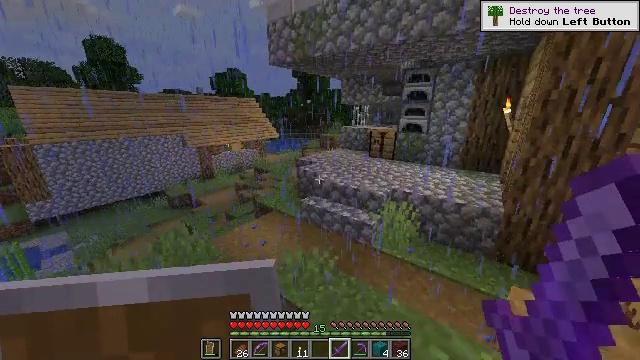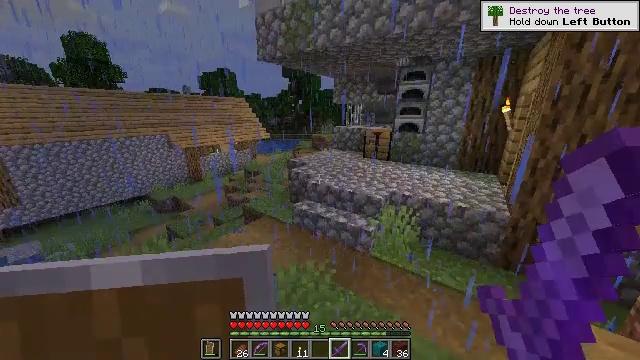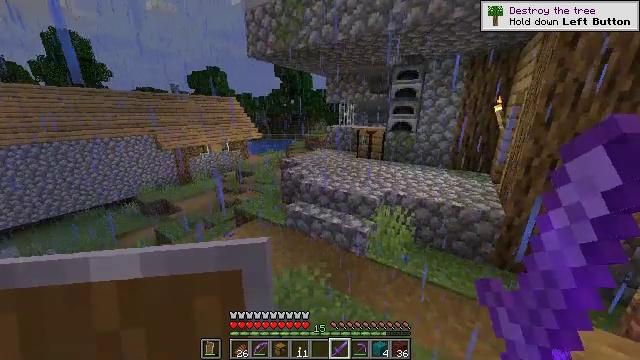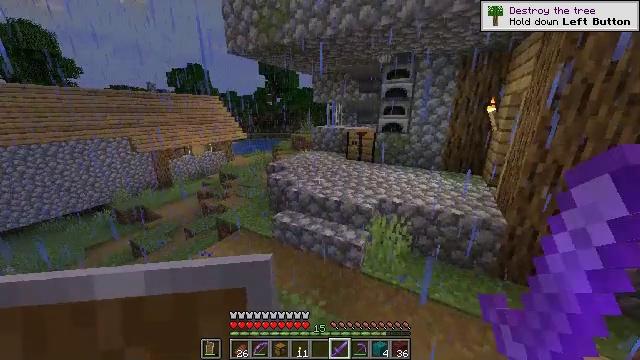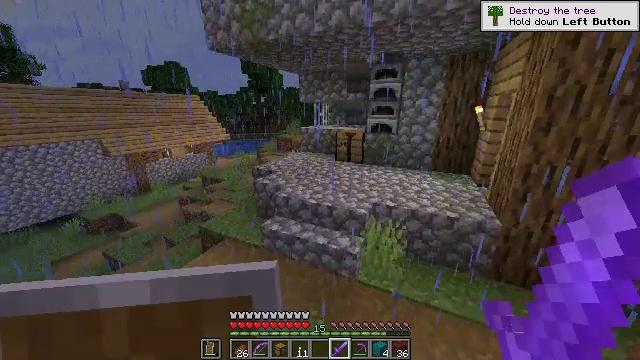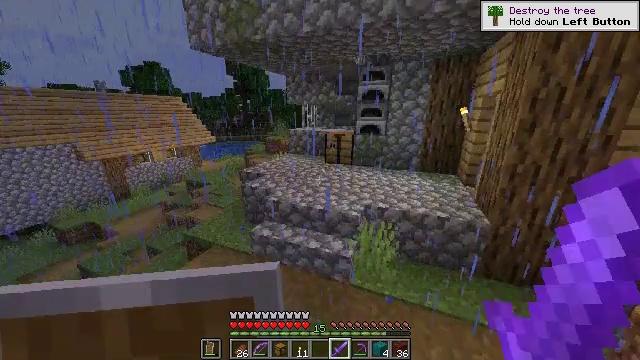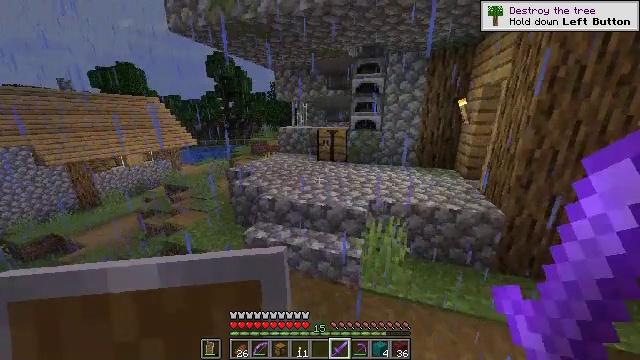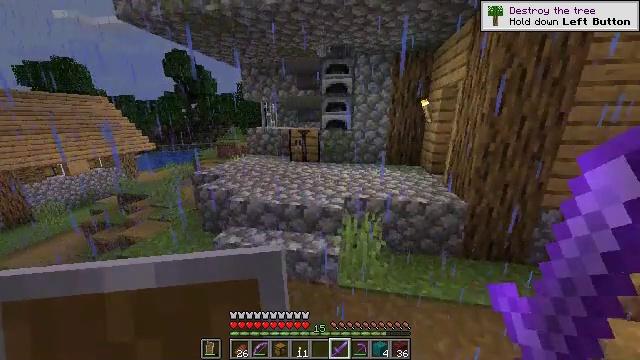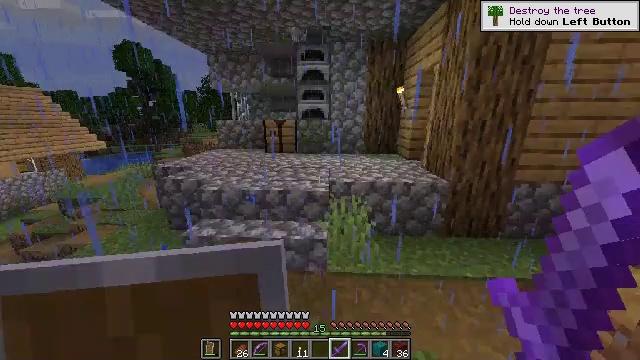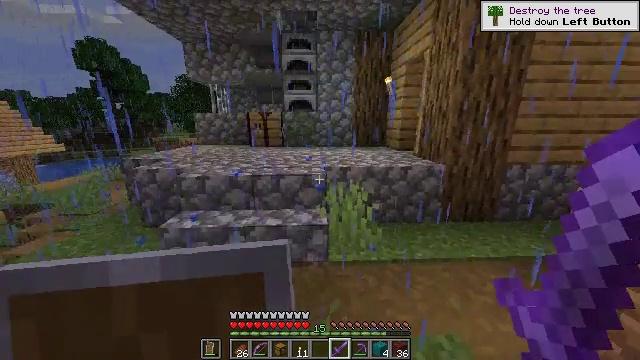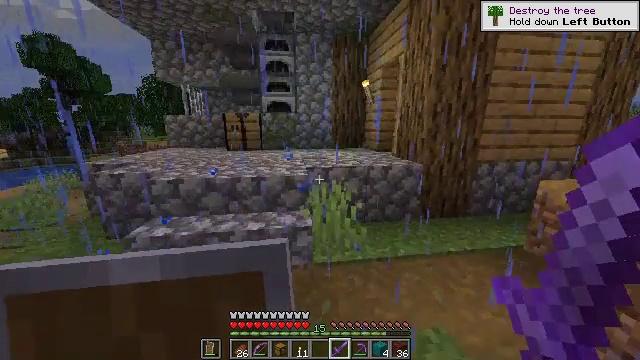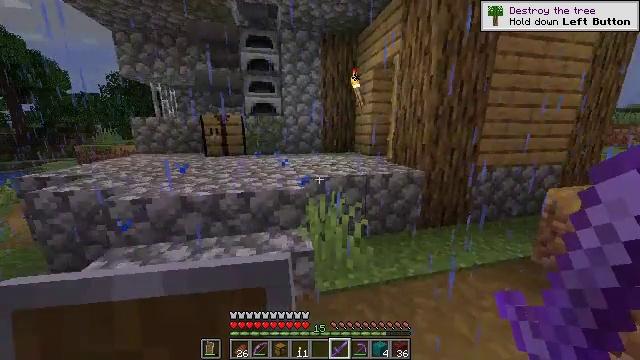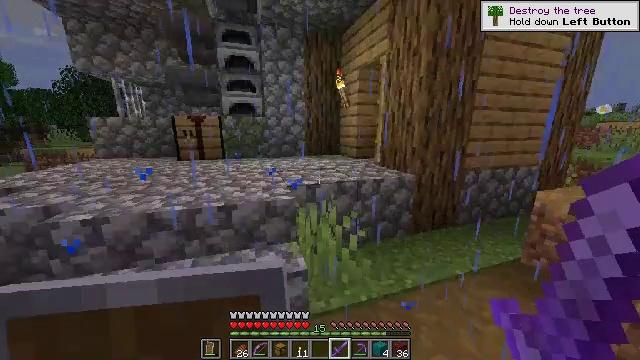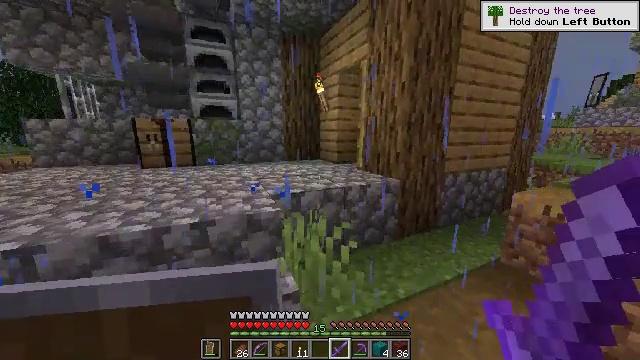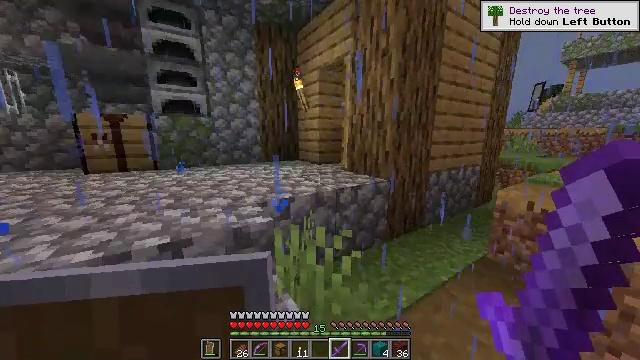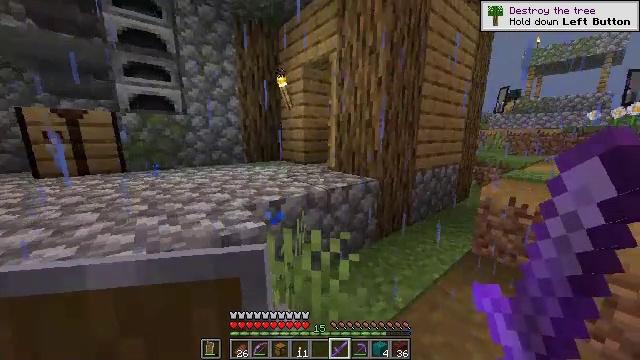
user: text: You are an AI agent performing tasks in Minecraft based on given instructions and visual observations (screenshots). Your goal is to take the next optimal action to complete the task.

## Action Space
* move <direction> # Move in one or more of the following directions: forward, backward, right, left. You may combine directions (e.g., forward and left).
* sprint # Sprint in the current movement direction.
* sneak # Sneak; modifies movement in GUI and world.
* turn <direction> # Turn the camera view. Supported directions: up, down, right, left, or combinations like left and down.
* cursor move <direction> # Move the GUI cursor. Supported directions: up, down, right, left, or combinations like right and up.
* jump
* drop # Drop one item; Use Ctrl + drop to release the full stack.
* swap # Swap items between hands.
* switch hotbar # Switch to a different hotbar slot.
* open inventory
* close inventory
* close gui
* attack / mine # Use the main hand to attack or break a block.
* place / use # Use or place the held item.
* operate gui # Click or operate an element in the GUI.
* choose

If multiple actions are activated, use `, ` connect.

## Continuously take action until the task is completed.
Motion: motion action
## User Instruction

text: Open the crafting table to make an ender eye.
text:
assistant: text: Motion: move forward, turn right
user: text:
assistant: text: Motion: move forward, turn right
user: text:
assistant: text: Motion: move forward, turn right
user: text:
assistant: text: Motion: move forward and move left, turn right
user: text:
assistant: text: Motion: move forward and move left, turn right
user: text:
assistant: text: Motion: move forward and move left, turn right
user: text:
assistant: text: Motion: move forward and move left, turn right
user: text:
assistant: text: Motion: move forward and move left, turn right
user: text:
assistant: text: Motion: move forward, turn right and up
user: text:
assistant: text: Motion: move forward, turn right and up
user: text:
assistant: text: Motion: move forward, turn right
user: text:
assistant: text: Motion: move forward and move left, turn right
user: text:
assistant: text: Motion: move forward and move left, turn right and up
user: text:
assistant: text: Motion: move forward and move left, turn right
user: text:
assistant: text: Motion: move forward and move left, turn right
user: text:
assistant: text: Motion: move forward and move left, turn right
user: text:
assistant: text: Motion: move forward and move left, turn right
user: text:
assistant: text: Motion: move forward and move left, turn right
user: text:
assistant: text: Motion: move forward and move left, turn right
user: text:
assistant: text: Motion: move forward and move left, turn right
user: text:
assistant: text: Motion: move forward and move left, turn right
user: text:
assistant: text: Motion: move forward and move left, turn right
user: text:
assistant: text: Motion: move forward and move left, turn right
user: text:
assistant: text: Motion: move forward, turn right
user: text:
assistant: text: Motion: move forward, turn right
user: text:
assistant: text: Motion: move forward
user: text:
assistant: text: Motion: move forward
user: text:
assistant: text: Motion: move forward
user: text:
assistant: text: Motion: move forward, turn down
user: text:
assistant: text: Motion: move forward, turn left and down